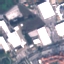
Land use / land cover class: Industrial